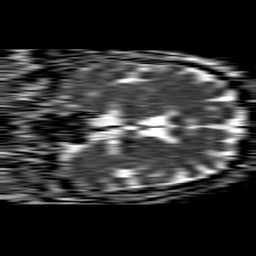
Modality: ADC
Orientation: coronal
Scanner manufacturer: philips
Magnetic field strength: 1.5 T
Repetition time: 4.6 s
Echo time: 0.08631 s